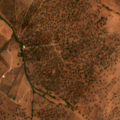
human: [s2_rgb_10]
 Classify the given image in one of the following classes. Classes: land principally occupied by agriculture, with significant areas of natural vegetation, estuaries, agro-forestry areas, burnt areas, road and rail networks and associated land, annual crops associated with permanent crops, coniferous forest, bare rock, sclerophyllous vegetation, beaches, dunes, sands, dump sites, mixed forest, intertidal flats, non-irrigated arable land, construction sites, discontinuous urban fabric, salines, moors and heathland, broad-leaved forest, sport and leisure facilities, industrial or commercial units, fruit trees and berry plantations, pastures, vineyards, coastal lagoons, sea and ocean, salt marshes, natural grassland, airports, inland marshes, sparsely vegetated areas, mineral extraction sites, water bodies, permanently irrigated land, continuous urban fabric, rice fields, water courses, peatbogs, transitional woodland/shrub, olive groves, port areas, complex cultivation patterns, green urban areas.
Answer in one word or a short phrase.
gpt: non-irrigated arable land, annual crops associated with permanent crops, agro-forestry areas, broad-leaved forest